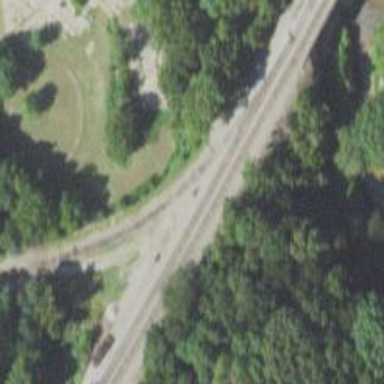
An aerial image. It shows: Railway track.